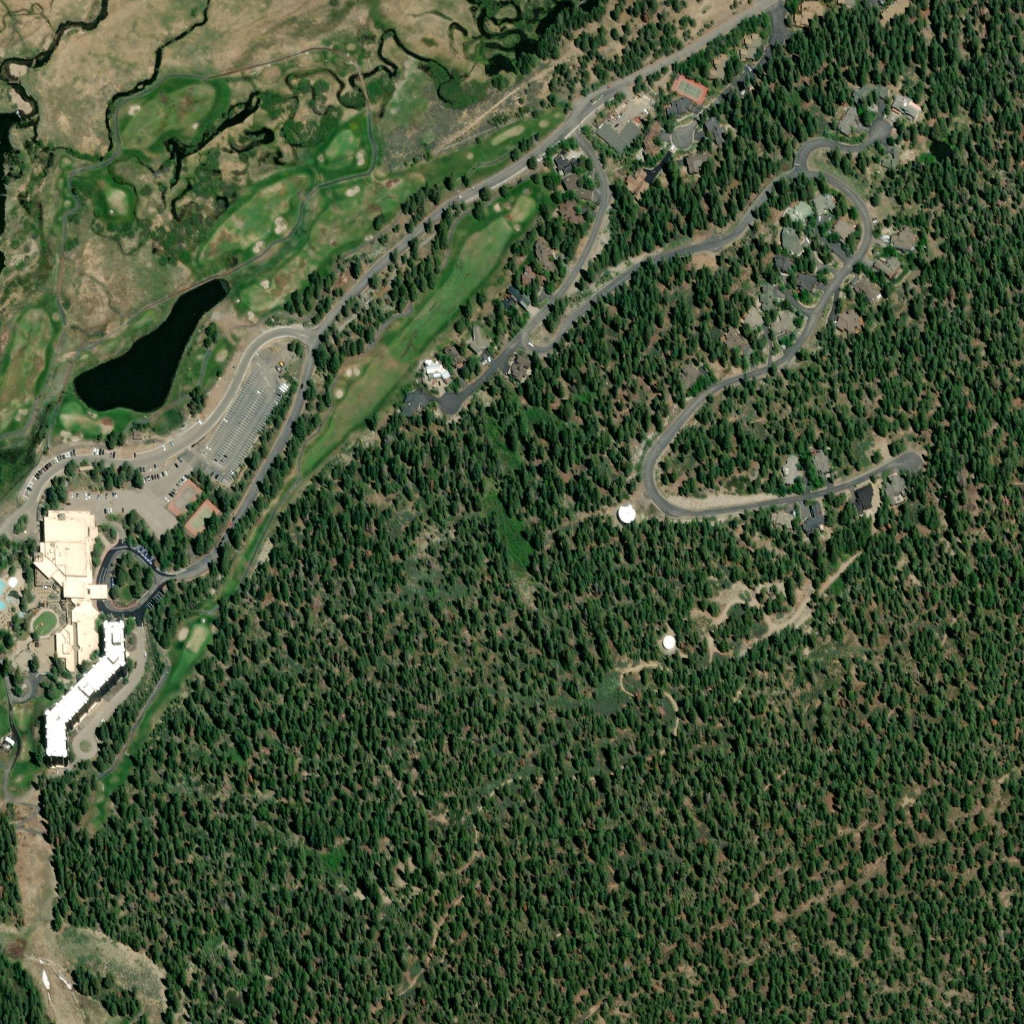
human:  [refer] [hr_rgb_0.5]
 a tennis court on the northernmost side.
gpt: <box>[[65, 7, 69, 10, 0]]</box>